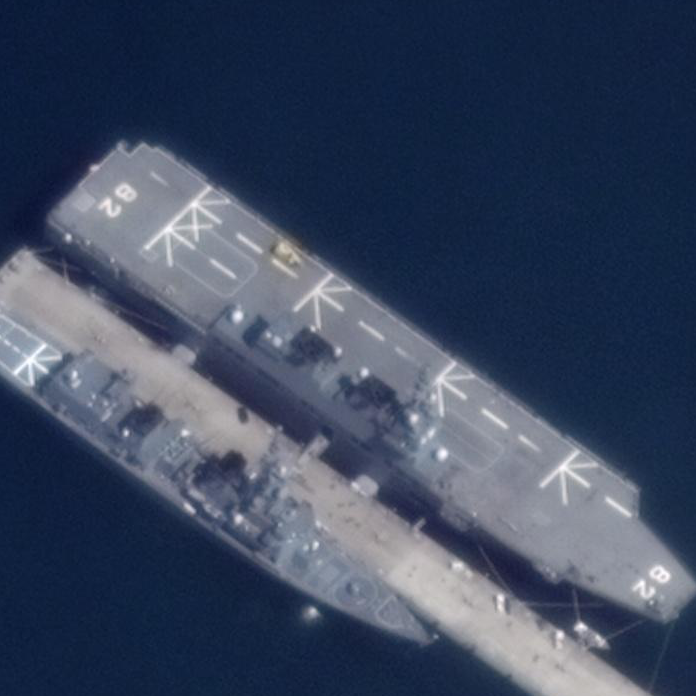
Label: assault